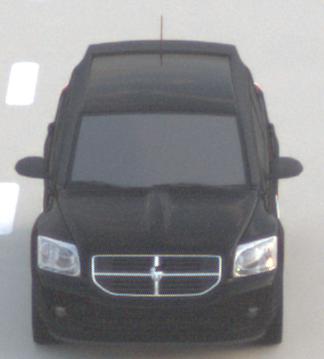
Make: Dodge
Model: Caliber 1.8
Detailed model: Caliber
Model produced from: 2006/06
Model produced until: 2009/03
Doors: 5
Color: black
Road condition: dry road
Daytime: sunrise or sunset
Contrast: low contrast